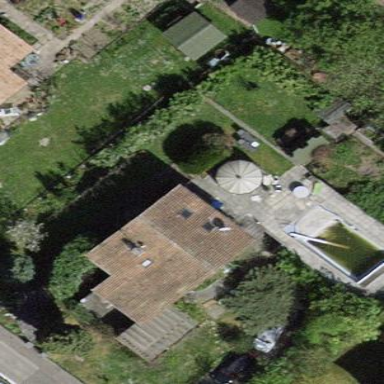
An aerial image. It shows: Garden enclosed by fence.